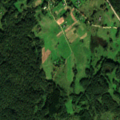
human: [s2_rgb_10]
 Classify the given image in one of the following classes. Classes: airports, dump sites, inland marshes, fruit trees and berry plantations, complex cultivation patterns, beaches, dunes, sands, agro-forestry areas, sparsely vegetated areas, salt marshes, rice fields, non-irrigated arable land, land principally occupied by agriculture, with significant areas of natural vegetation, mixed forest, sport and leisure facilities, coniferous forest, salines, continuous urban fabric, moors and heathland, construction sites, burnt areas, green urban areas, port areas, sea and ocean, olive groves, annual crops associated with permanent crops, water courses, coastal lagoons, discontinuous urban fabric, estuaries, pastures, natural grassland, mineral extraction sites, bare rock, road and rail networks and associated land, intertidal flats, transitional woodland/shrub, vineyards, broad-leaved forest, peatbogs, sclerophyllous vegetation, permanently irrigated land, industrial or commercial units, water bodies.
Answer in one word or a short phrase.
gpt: complex cultivation patterns, land principally occupied by agriculture, with significant areas of natural vegetation, coniferous forest, mixed forest